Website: lowes
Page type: newsletter-management
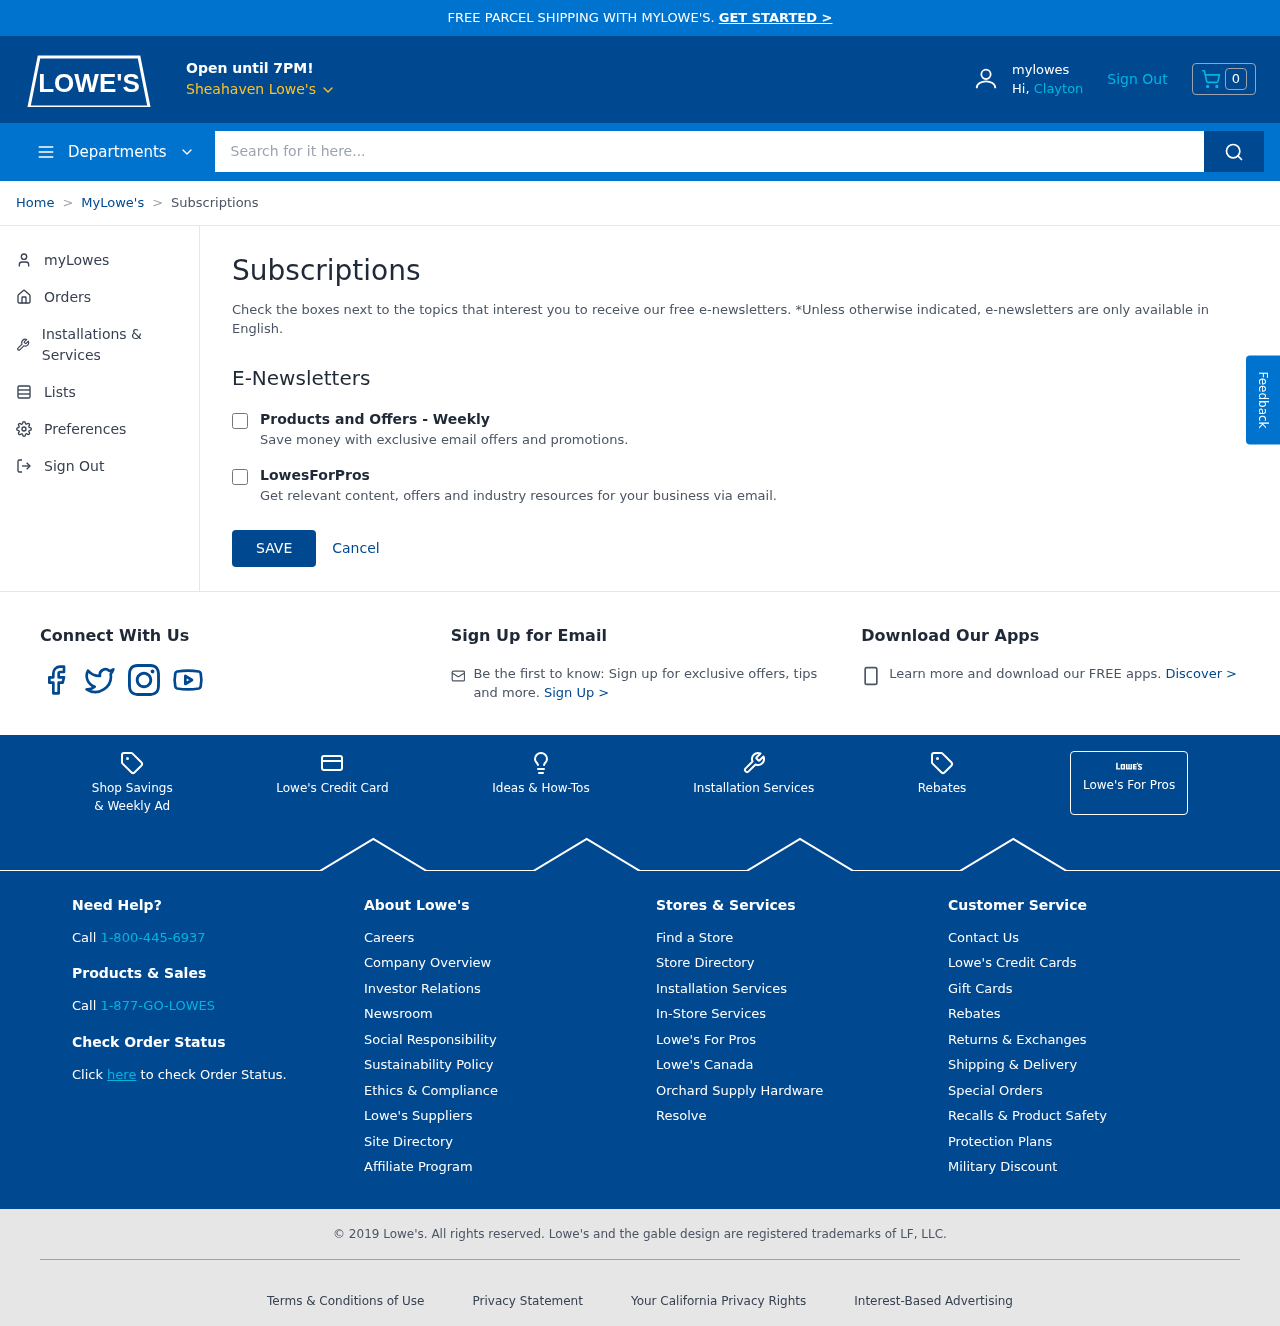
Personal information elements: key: PII_CITY
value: Sheahaven Lowe's
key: PII_FIRSTNAME
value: Clayton
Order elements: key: ORDER_NUM_ITEMS
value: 0
Search elements: key: HEADER_SEARCH
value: Search for it here...